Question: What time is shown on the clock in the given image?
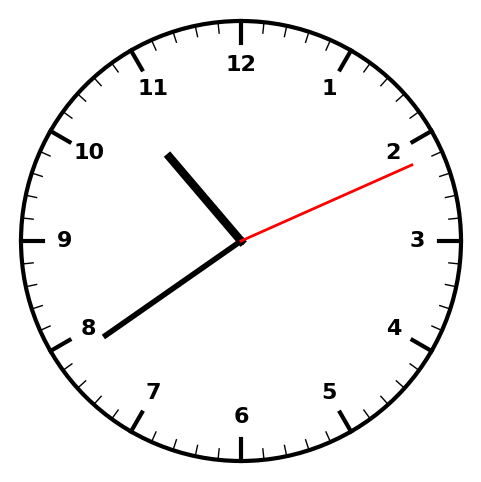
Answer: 10:39:11